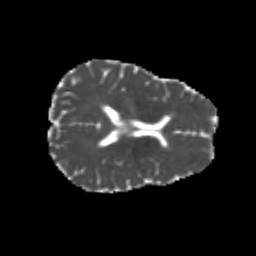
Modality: MD
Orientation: axial
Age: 24
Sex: female
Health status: healthy
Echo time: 0.074 s